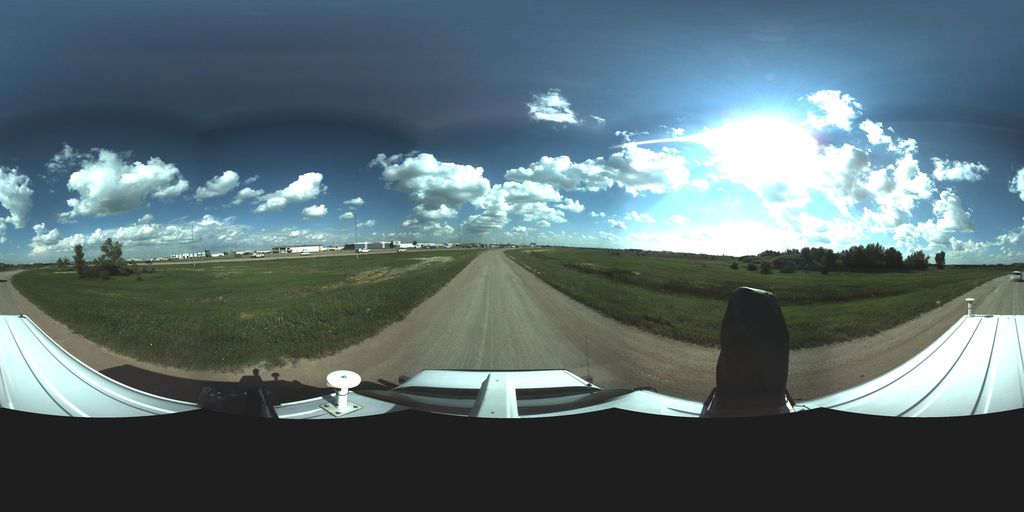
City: saskatoon